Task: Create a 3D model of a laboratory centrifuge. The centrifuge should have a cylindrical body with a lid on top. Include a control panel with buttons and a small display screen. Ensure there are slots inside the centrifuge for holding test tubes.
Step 134:
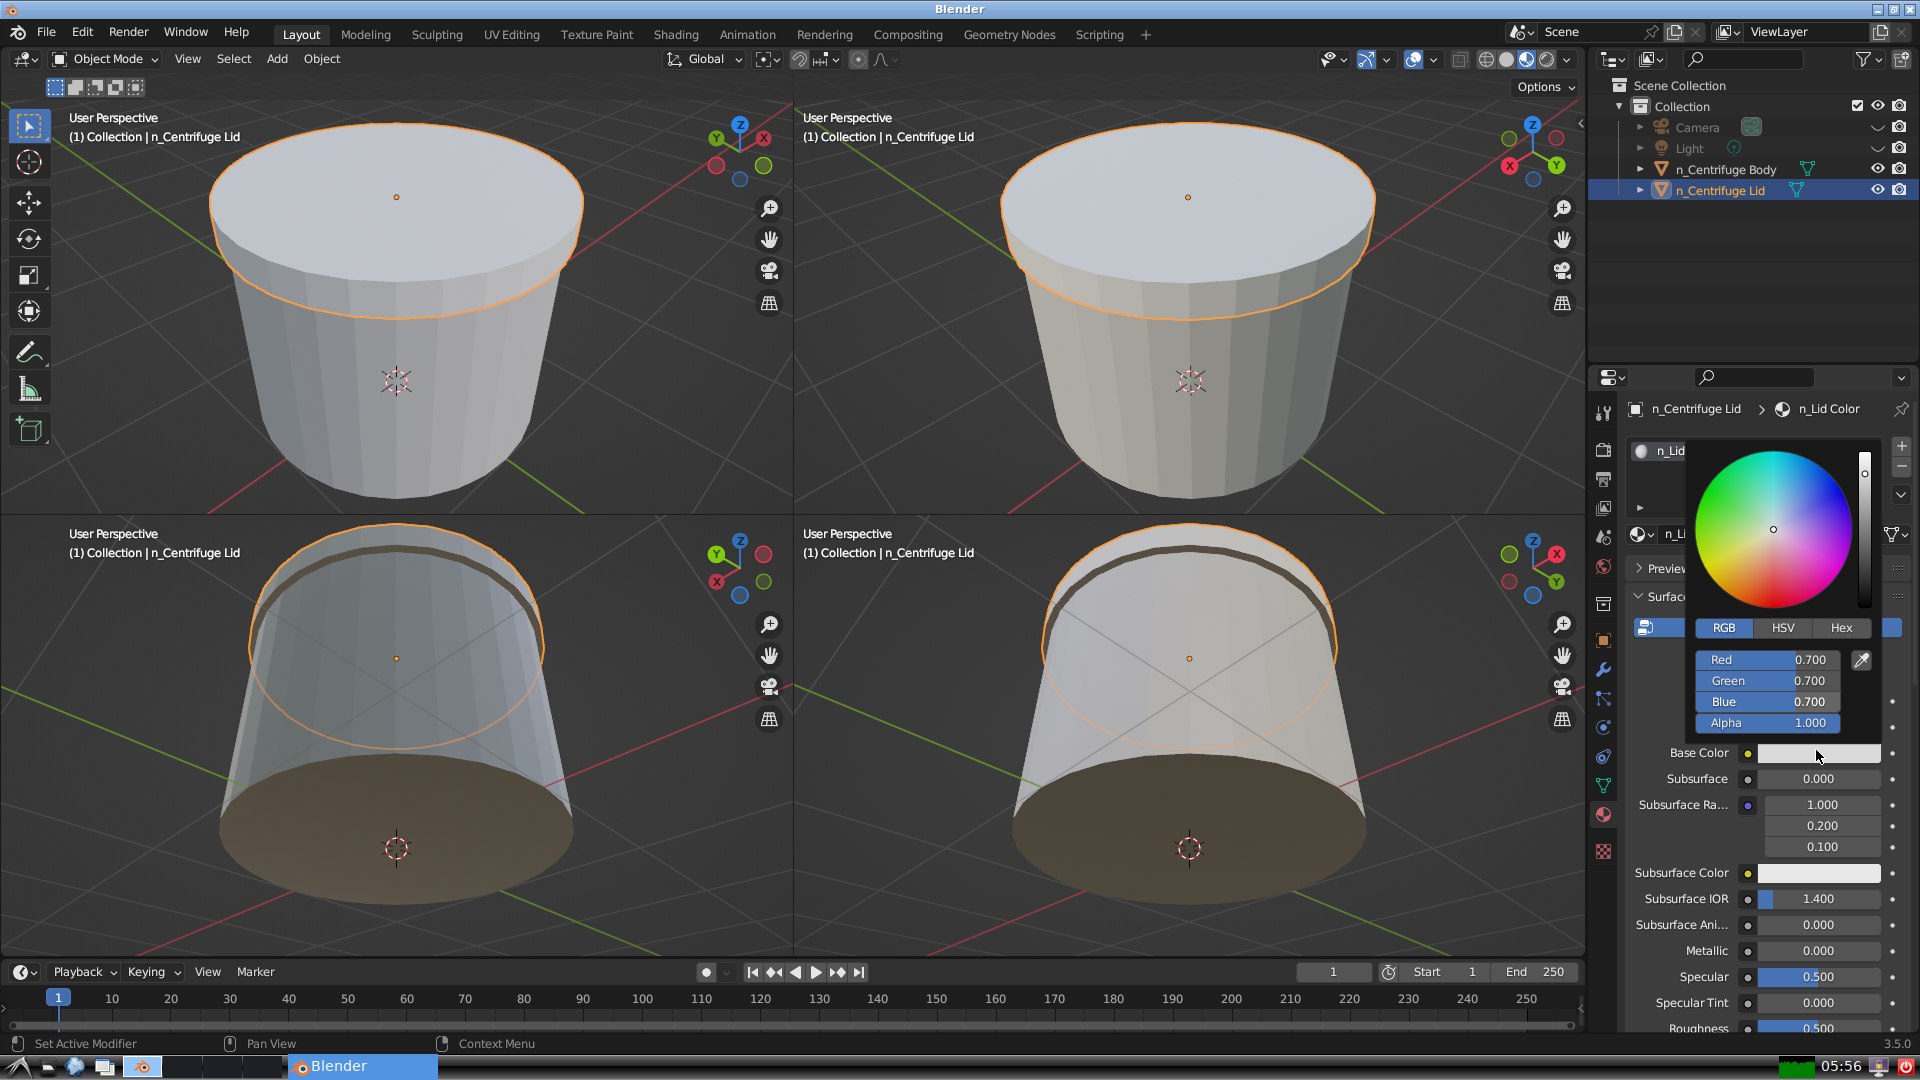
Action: click: no